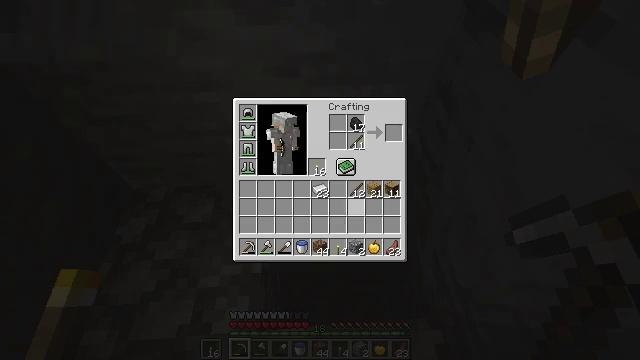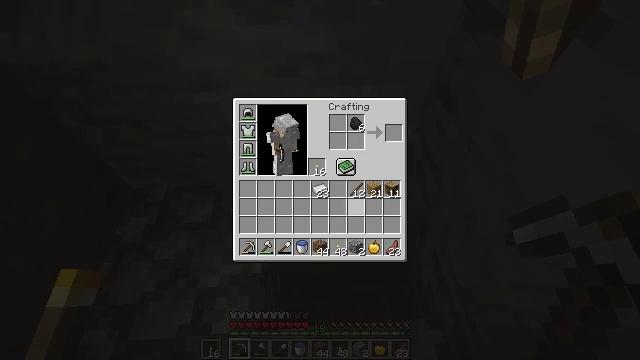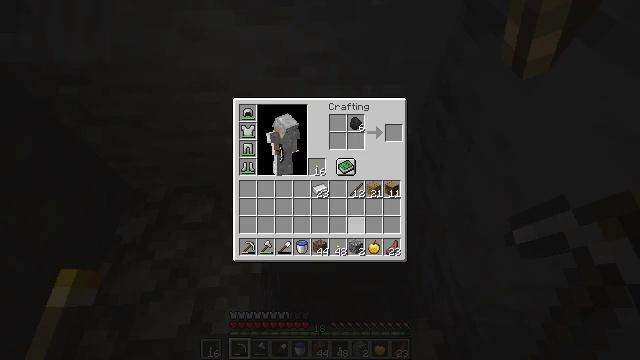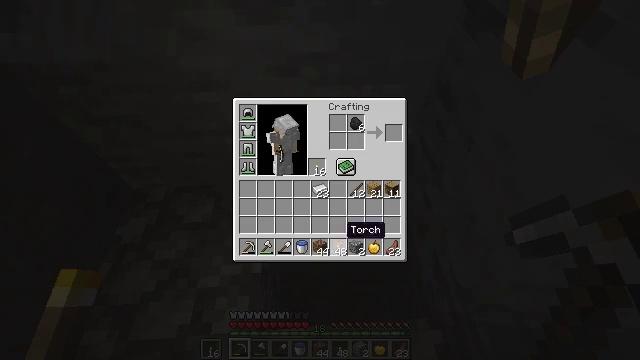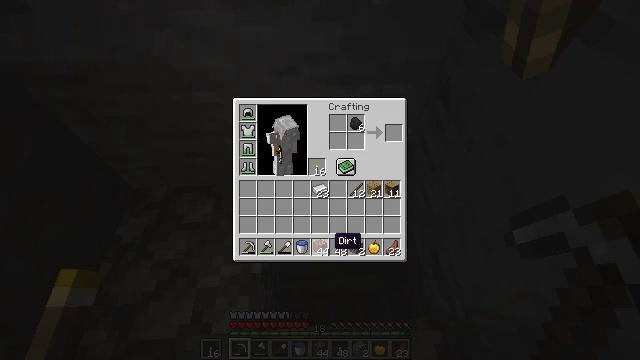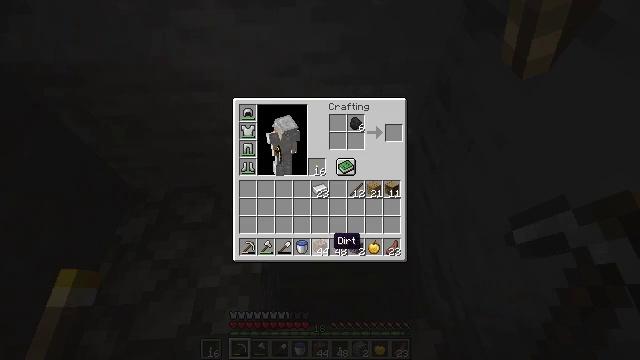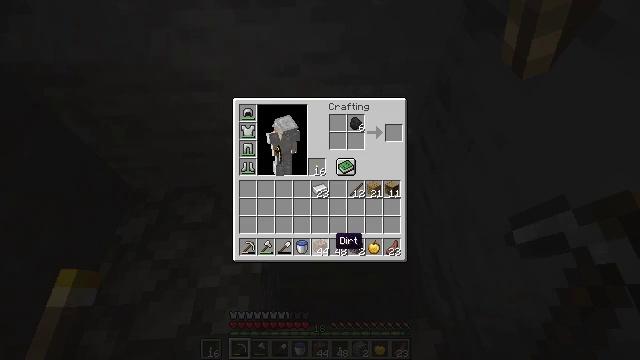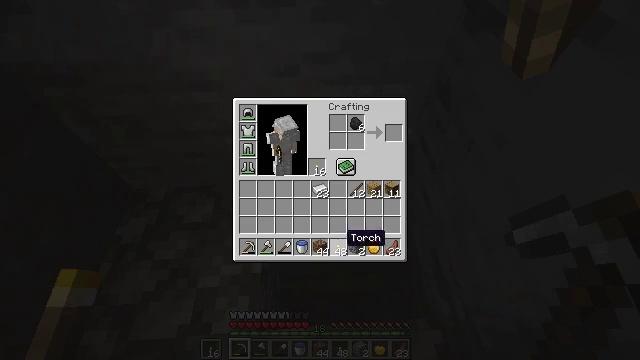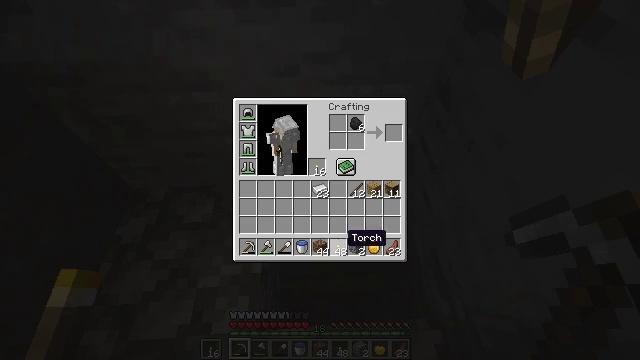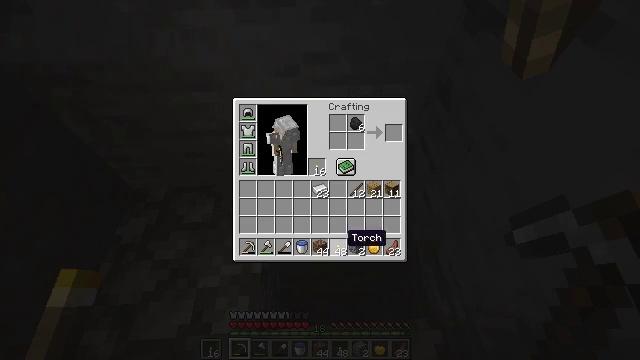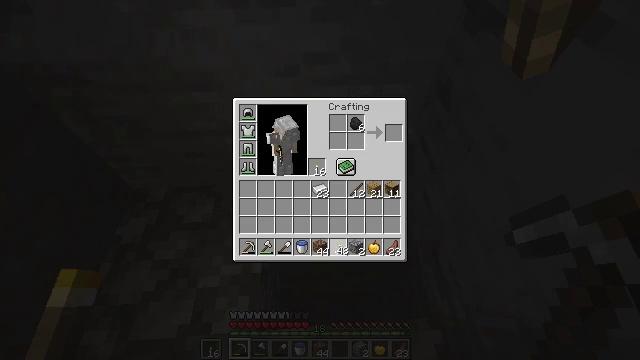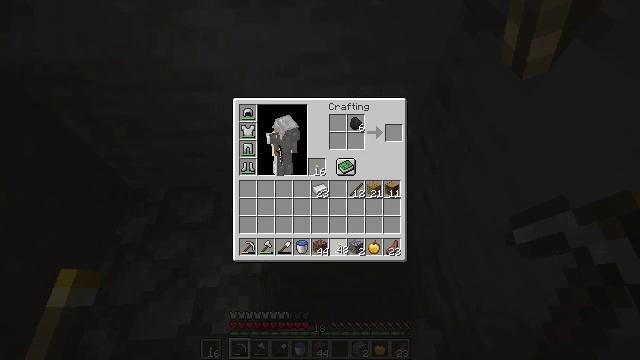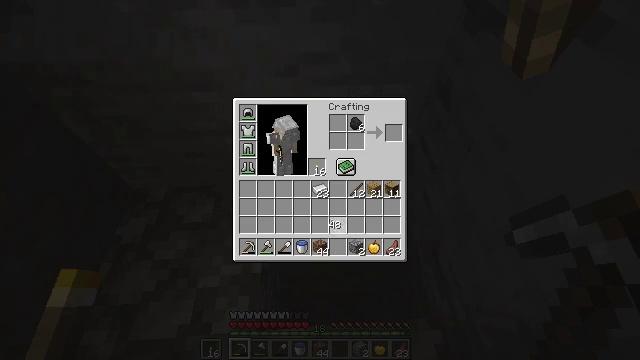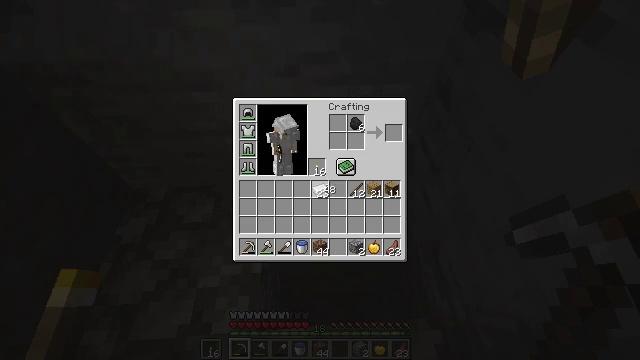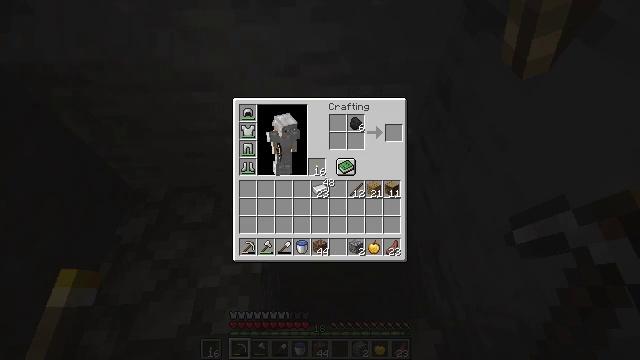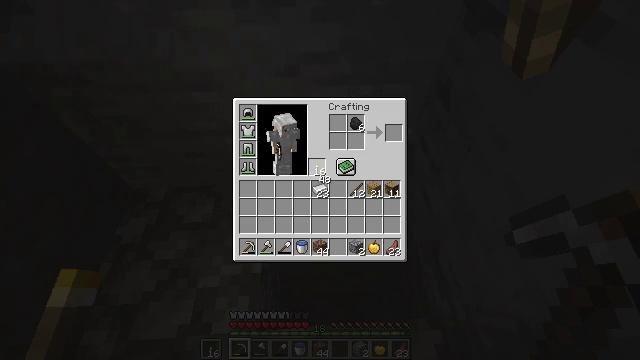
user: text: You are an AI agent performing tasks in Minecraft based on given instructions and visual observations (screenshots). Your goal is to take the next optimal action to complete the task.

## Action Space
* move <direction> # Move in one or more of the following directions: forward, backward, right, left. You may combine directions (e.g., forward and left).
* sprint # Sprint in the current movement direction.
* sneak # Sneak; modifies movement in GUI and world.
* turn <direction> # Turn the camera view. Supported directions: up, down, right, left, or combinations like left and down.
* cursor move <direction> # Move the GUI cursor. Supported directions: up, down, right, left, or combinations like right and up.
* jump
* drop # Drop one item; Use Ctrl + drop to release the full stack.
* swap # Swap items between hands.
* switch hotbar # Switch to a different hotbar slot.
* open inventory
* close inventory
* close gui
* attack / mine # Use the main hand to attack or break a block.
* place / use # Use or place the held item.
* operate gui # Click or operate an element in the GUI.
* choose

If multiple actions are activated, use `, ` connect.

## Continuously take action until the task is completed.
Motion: motion action
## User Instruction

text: Digging the cobblestone underground.
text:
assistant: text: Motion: cursor move down, open gui
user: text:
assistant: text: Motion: cursor move down
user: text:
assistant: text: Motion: cursor move left and down
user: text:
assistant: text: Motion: cursor move left and down
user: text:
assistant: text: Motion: no_op
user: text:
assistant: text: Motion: no_op
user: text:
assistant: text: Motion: cursor move right
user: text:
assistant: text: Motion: no_op
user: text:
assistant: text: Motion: no_op
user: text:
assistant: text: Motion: operate gui
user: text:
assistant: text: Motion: operate gui
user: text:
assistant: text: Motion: cursor move left and up, operate gui
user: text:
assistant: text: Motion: cursor move up
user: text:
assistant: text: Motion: no_op
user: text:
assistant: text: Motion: no_op
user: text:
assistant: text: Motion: no_op
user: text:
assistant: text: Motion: no_op
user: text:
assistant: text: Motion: operate gui
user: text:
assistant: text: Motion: operate gui
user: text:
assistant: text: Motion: operate gui
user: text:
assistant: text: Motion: no_op
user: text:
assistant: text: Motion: no_op
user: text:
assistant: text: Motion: no_op
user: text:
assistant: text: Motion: no_op
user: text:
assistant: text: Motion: no_op
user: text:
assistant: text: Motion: no_op
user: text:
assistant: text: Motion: no_op
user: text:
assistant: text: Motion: no_op
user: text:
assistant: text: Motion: no_op
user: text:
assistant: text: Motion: cursor move right